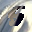
Label: 5